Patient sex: F
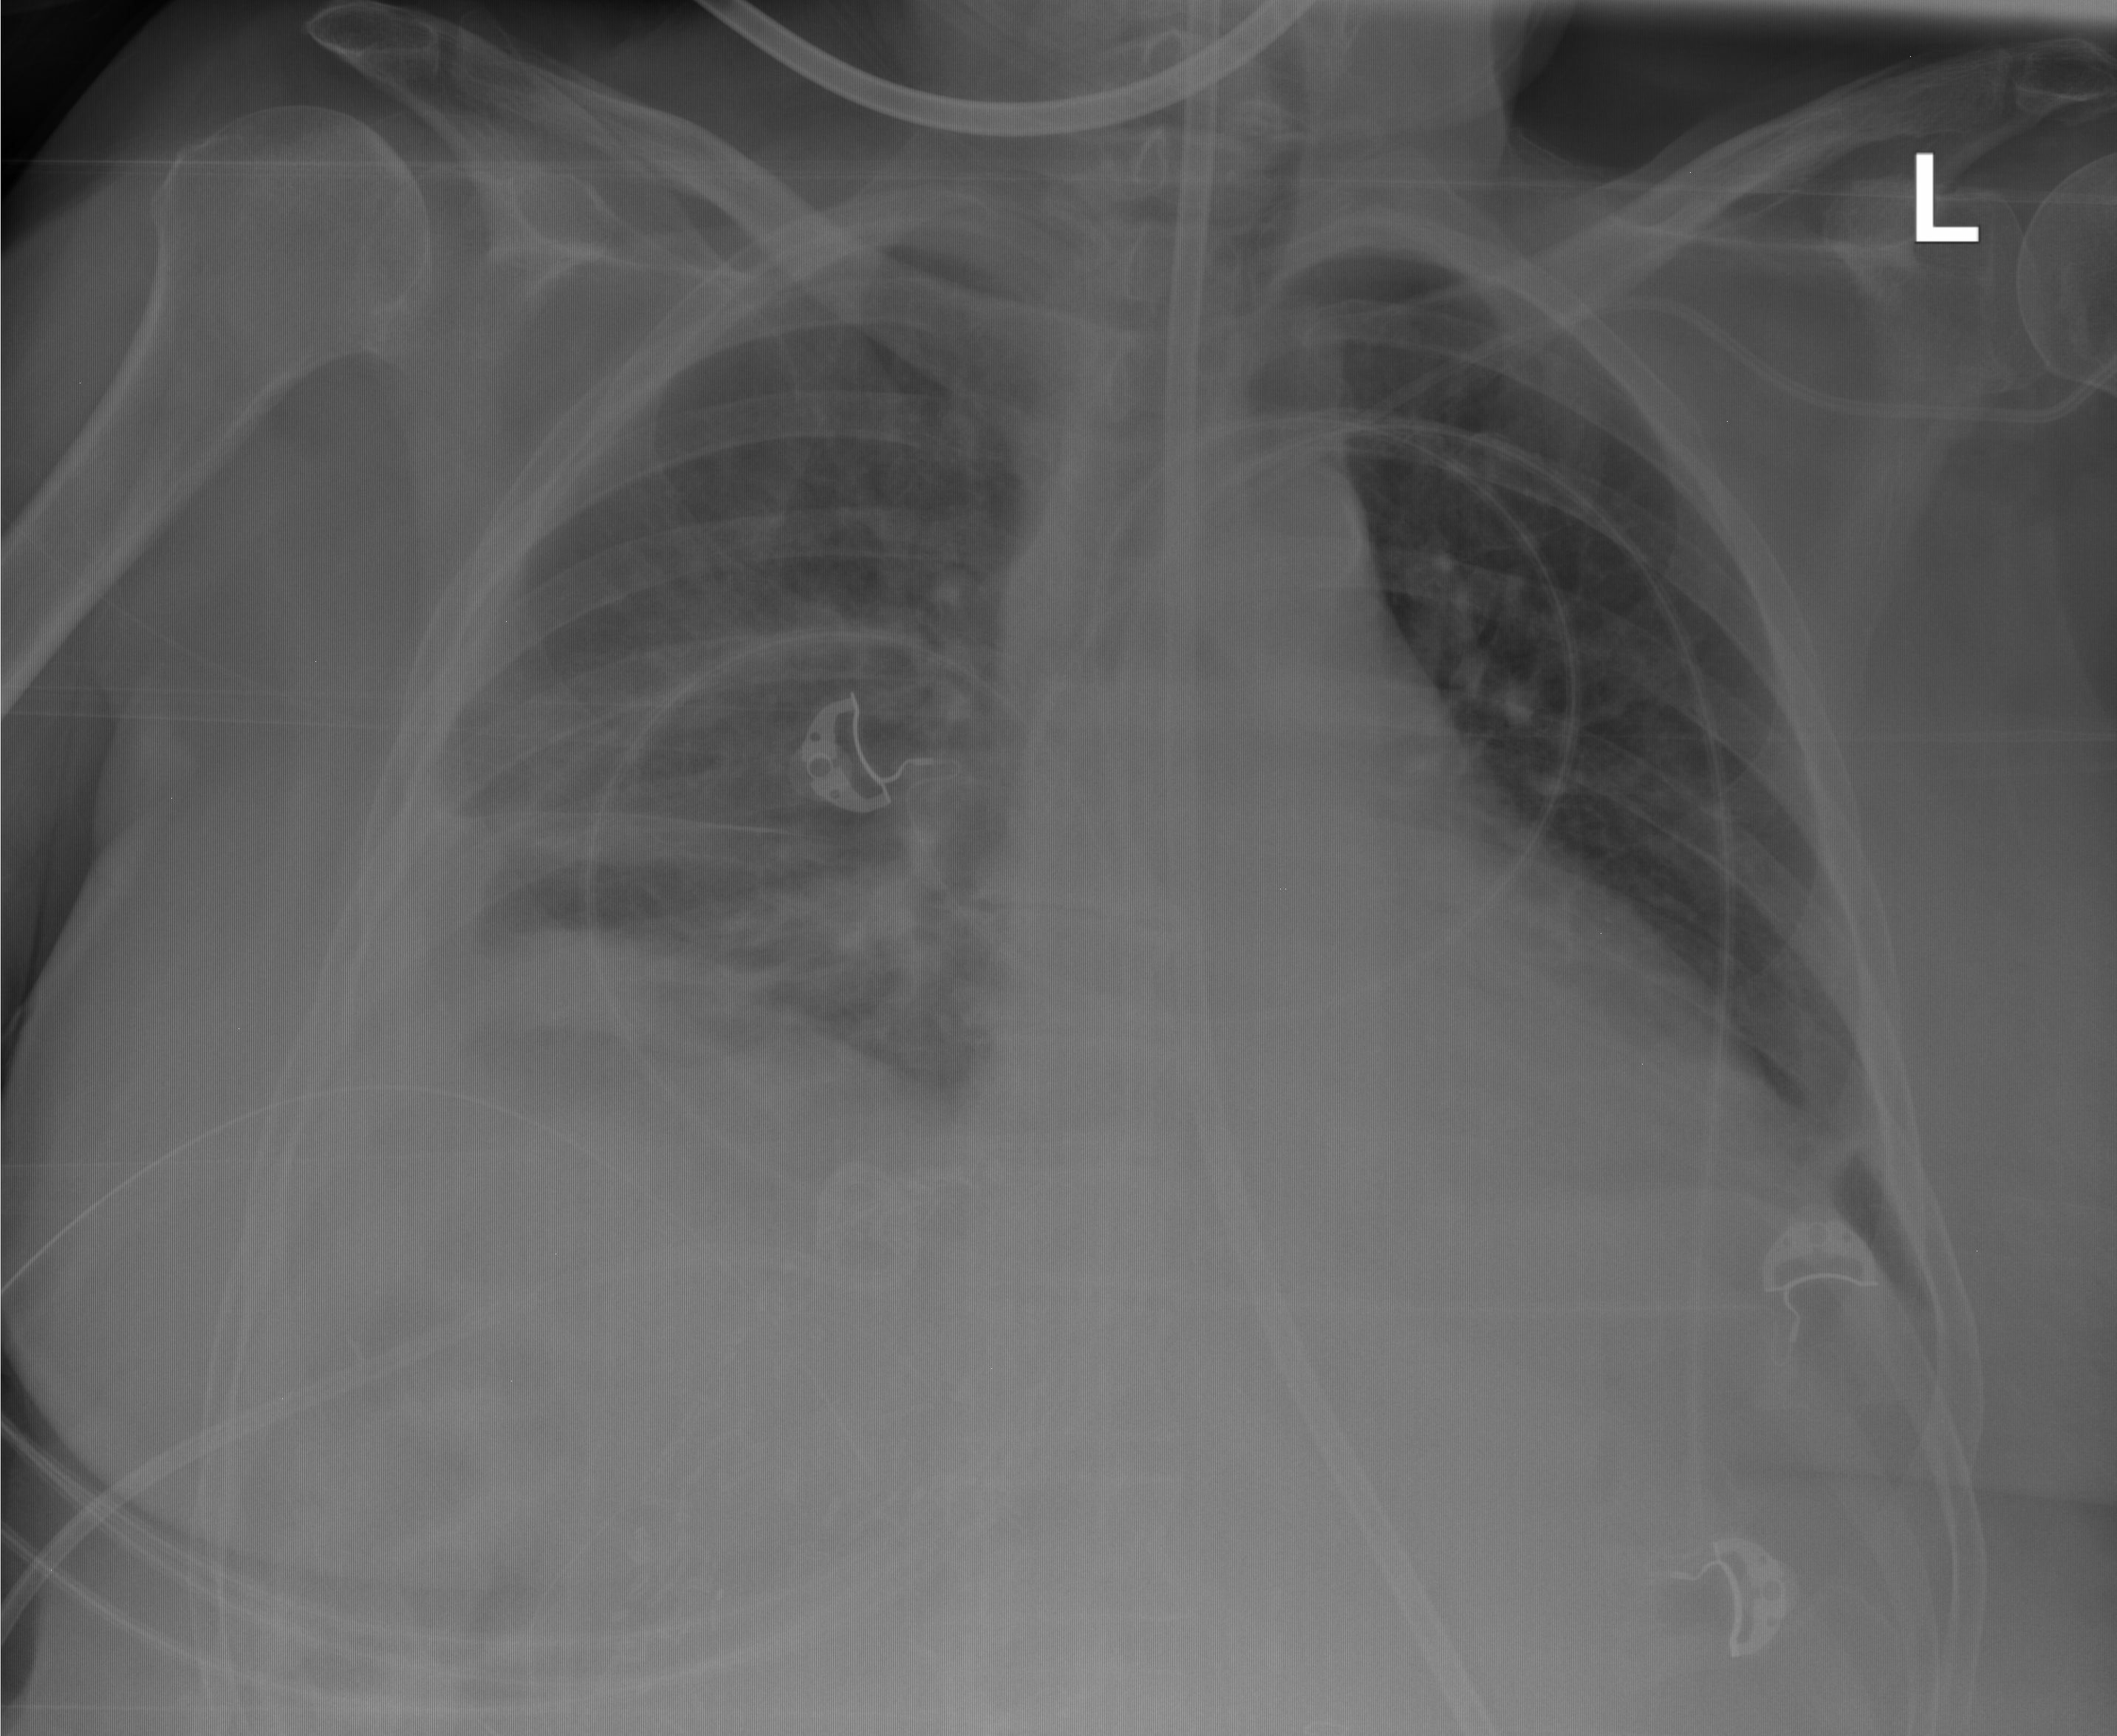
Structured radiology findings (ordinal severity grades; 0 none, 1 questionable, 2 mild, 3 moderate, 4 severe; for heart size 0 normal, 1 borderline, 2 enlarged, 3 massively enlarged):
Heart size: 0
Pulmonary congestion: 0
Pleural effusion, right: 2
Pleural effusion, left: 1
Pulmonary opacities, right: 2
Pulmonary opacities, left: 0
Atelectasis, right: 2
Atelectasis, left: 1